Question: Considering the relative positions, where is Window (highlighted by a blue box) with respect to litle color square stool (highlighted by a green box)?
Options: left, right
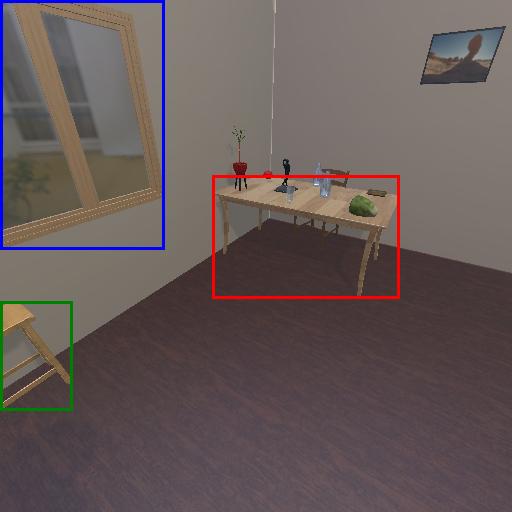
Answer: left